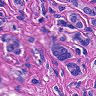
Metastatic tissue present: yes